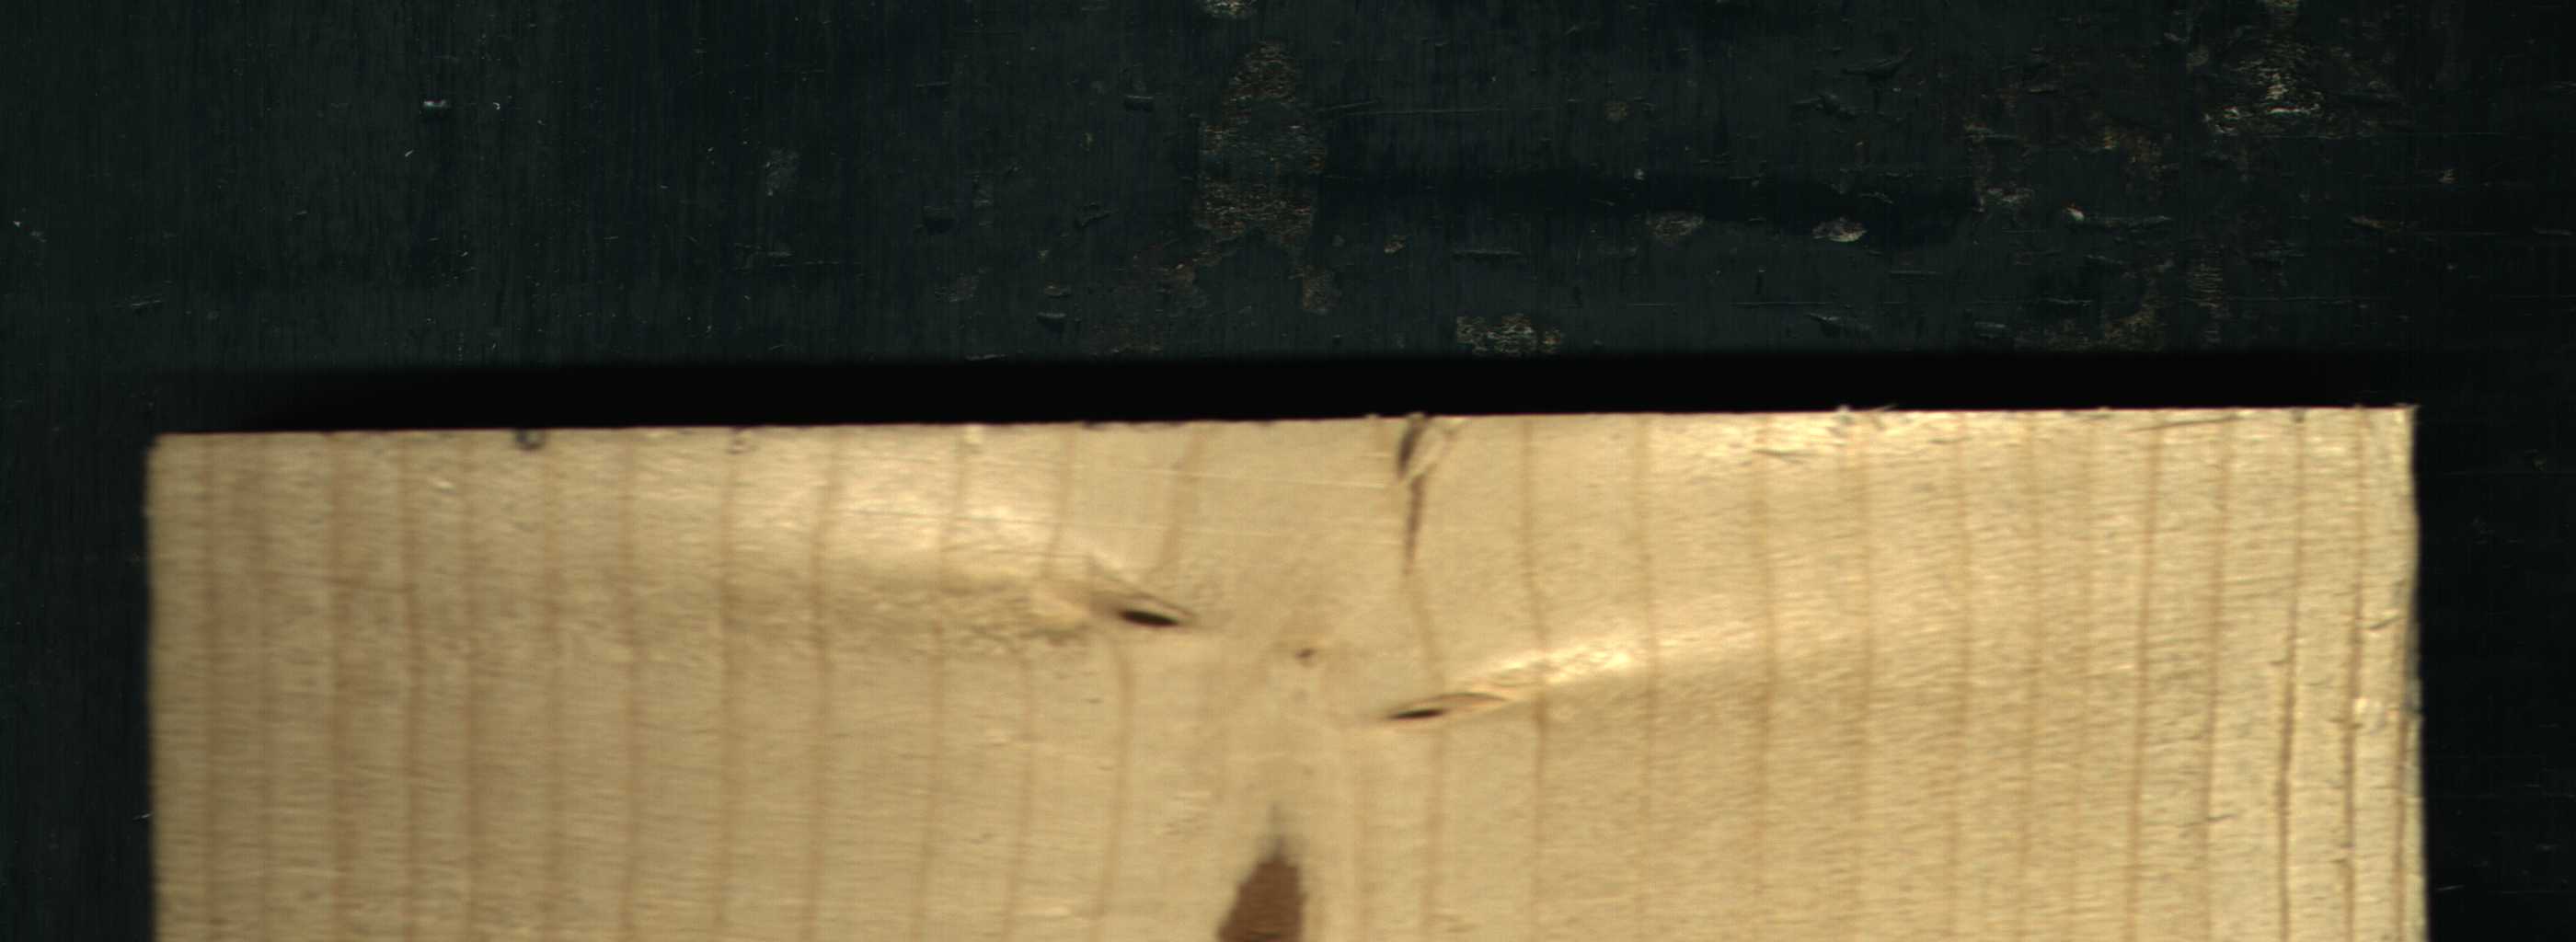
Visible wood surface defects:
Marrow
Crack
Dead_Knot
Dead_Knot